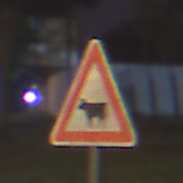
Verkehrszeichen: ViehtriebRechts
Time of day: Night
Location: Outdoor (Suburban)
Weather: PartlyCloudy
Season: NotSpecified
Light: Artificial